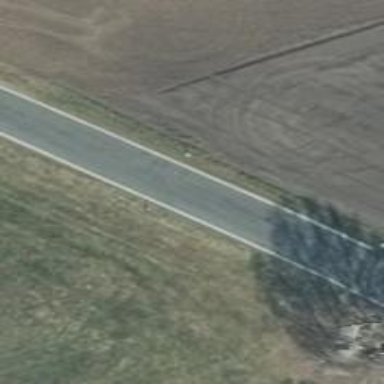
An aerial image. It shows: Secondary road with asphalt surface.